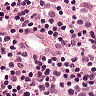
Metastatic tissue present: no